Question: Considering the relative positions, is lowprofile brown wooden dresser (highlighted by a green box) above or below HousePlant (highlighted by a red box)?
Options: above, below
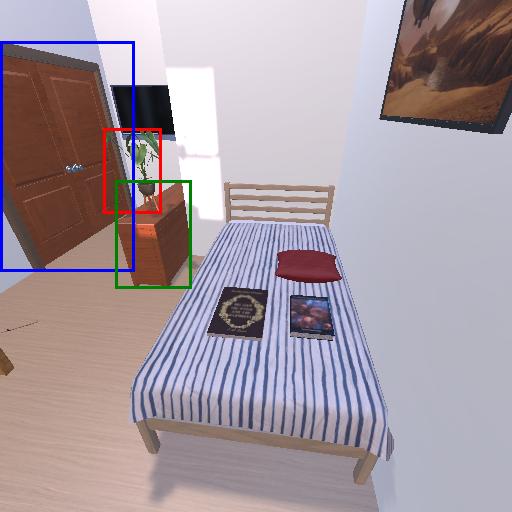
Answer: above